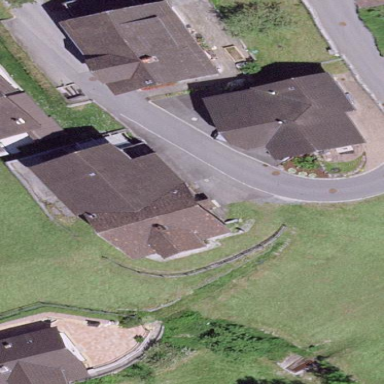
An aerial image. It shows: Detached building.